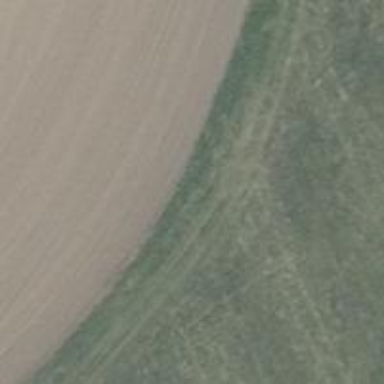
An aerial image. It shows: Grass track road with grade 5 tracktype.